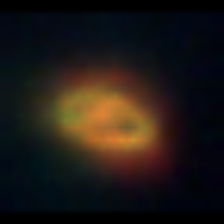
Taxon: NanoPlankton
Group: Other